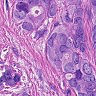
Metastatic tissue present: yes